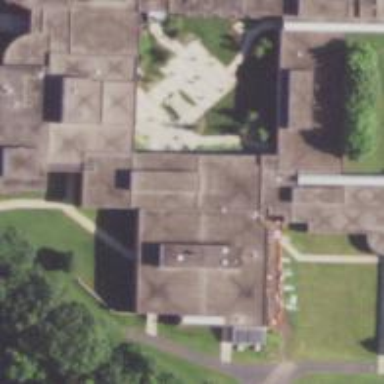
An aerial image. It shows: College building.